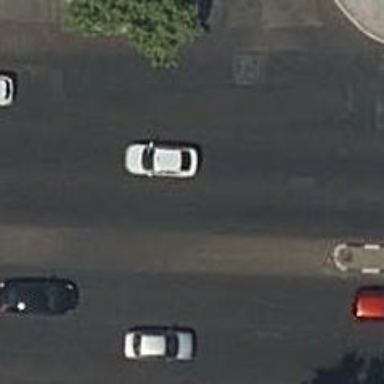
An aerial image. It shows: Road with traffic signals.